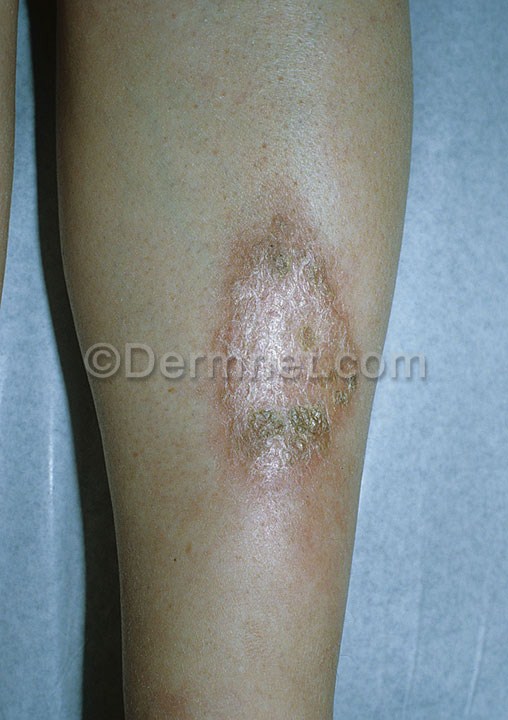
Disease: Systemic Disease